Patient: sex F, age 54
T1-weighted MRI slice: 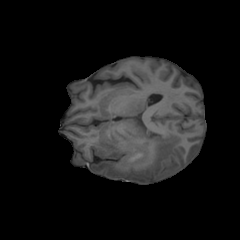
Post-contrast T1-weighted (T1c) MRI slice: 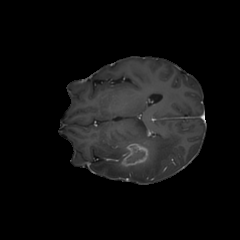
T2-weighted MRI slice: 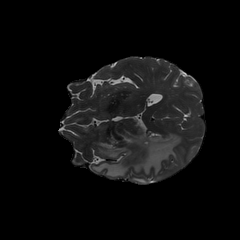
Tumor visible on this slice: yes
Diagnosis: Glioblastoma, IDH-wildtype
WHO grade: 4